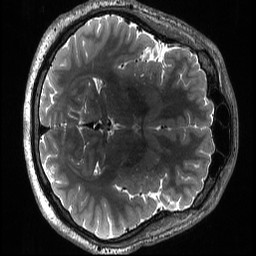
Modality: T2w
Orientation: axial
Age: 18
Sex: male